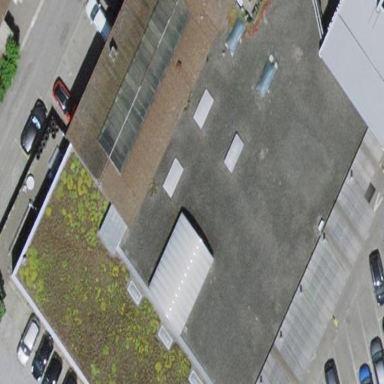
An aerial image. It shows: View of roof of building.